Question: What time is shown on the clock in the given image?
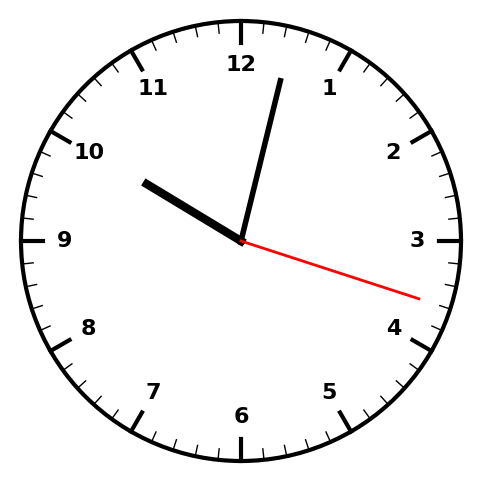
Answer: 10:02:18